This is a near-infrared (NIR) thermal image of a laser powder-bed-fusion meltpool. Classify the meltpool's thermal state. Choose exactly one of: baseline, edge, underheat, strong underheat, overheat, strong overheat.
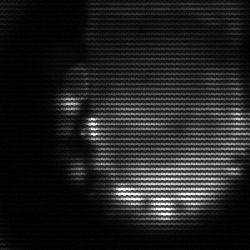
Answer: baseline